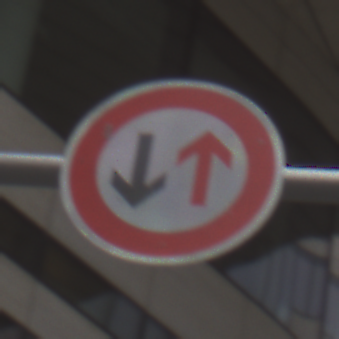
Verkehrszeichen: VorrangDesGegenverkehrs
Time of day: Midday
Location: Outdoor (Urban)
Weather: Overcast
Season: NotSpecified
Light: Natural